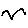
Label: zigzag